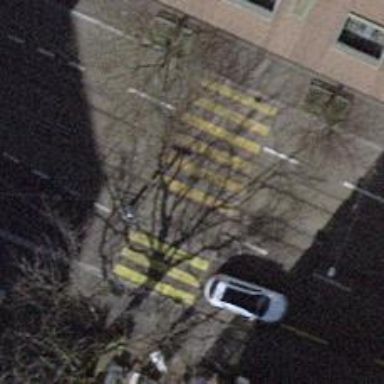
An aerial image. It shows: Tram crossing on the railway.